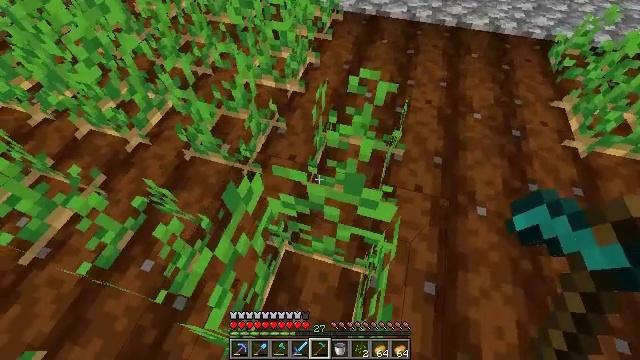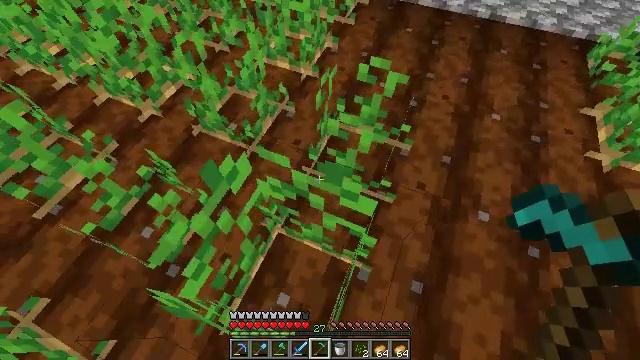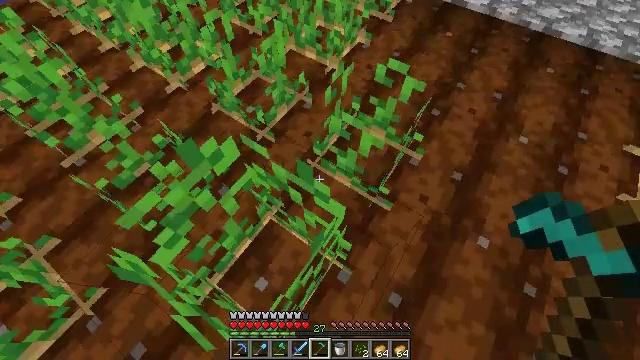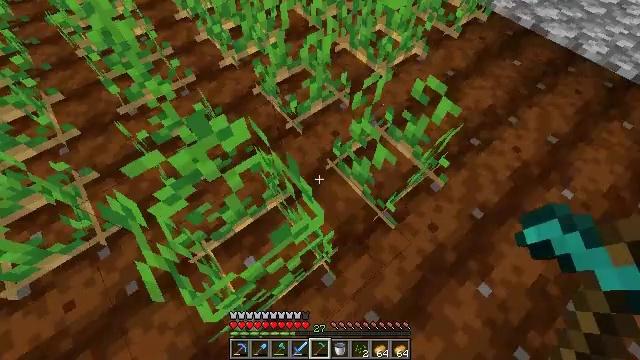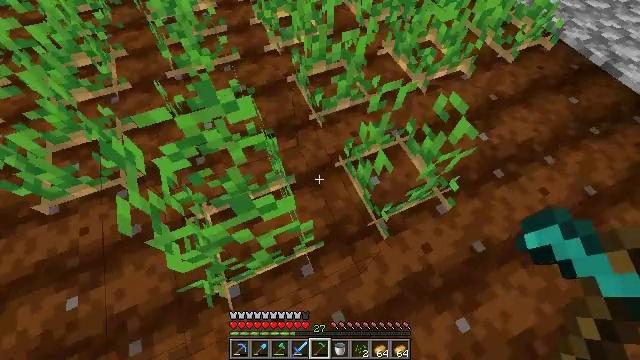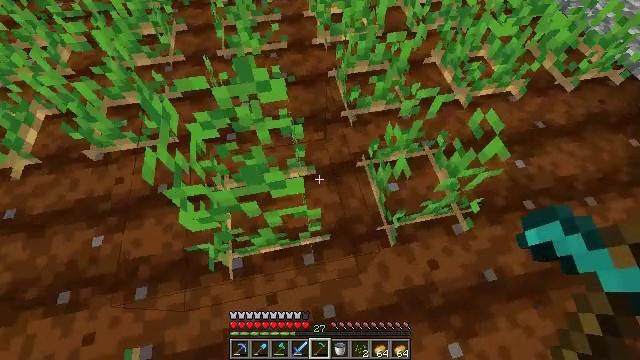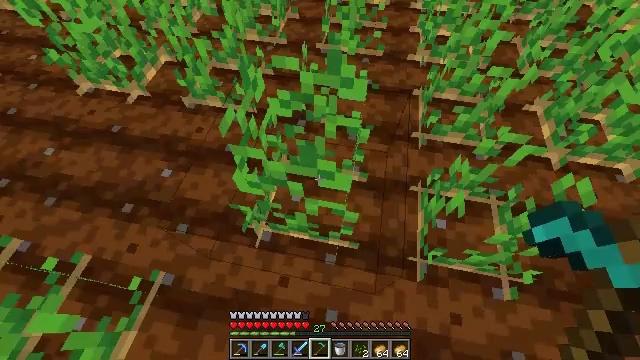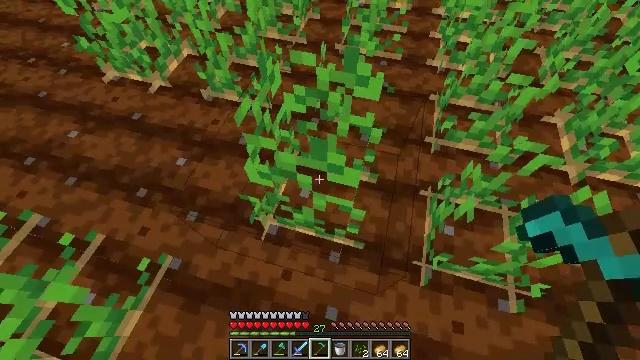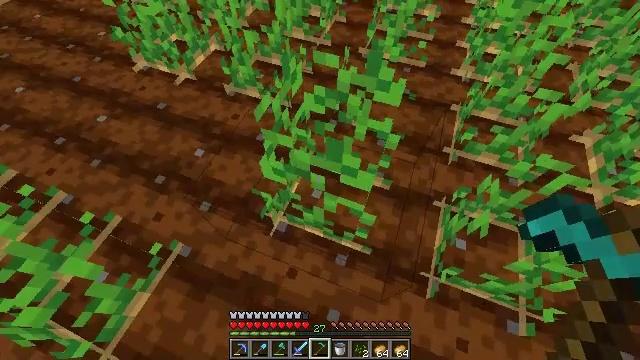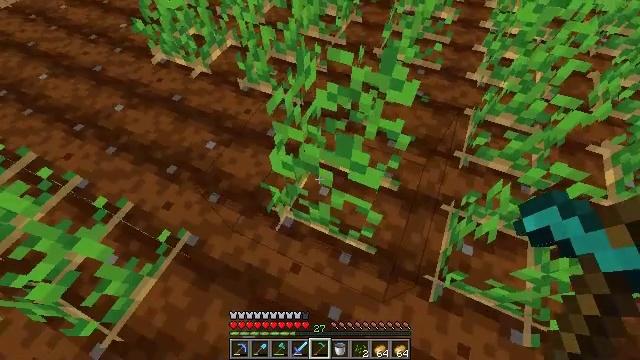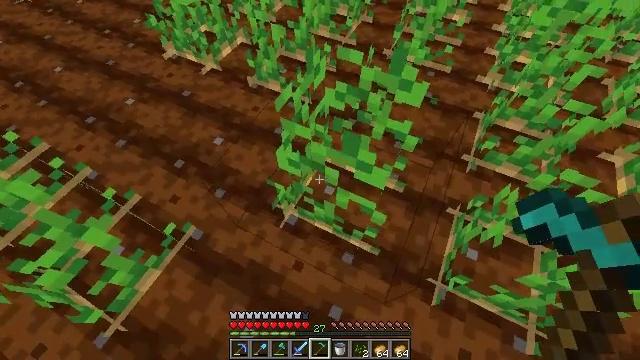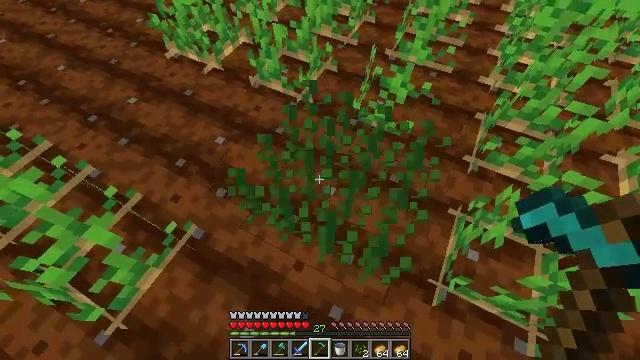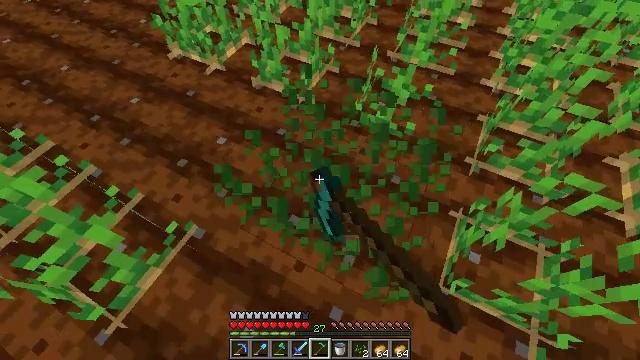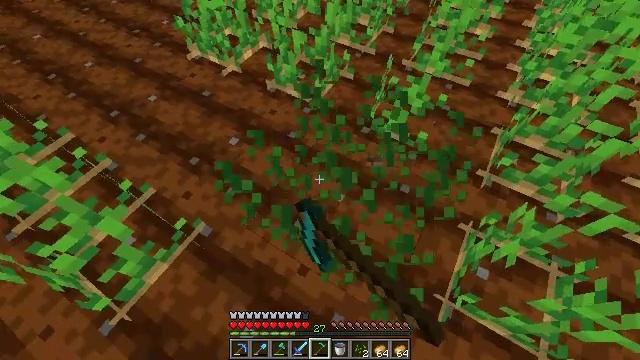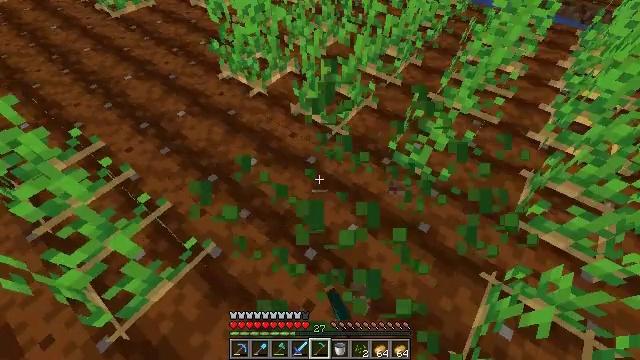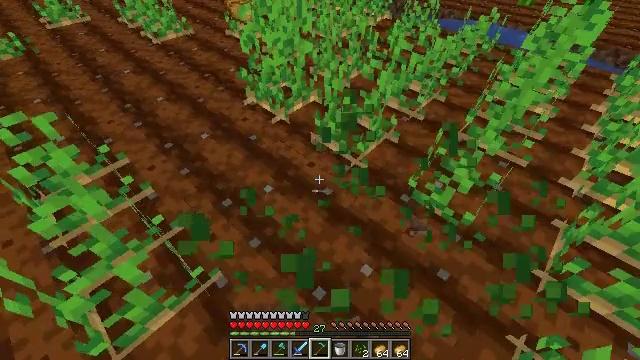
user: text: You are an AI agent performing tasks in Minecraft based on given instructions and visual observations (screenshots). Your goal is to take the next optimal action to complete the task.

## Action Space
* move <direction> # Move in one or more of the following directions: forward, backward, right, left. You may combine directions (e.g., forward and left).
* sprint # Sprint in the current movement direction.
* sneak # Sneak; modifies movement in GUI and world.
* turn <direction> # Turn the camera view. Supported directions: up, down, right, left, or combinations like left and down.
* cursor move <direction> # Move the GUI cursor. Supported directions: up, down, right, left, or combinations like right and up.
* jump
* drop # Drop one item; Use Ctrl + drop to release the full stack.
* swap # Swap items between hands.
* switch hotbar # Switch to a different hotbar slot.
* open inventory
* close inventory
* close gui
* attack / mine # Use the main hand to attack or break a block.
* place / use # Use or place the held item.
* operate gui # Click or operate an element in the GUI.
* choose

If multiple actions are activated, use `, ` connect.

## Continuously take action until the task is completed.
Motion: motion action
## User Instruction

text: Gather potatoes by left-clicking.
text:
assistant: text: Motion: move right, turn left and down
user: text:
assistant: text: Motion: move right, turn left and down
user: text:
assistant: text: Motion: move right, turn left
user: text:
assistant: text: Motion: turn left
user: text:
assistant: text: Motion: turn left
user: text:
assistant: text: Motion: turn left and up
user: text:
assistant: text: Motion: turn left
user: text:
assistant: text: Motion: turn left
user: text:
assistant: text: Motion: turn left
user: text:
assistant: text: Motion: turn left
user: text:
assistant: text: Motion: attack / mine
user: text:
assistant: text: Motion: attack / mine
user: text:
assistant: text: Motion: turn left and up, attack / mine
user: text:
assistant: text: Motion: move forward, turn left and up
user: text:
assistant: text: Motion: move forward, turn left and up
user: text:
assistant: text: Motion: move forward, turn left and up
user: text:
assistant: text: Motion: move forward, turn left and up
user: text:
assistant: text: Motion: move forward, turn left
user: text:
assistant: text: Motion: move forward
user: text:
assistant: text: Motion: turn left
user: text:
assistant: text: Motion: turn left
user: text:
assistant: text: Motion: turn left
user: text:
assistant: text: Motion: no_op
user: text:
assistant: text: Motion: turn left
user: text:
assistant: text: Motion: no_op
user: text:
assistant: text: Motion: no_op
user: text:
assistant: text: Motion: no_op
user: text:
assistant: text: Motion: no_op
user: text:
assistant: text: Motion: move forward
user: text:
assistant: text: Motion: move forward